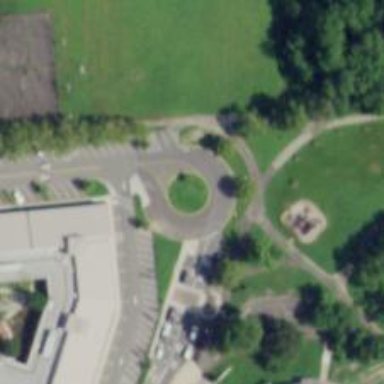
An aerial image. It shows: Roundabout.